Aerial crown-view tile of a tropical tree (Barro Colorado Island, Panama), acquired 20240716:
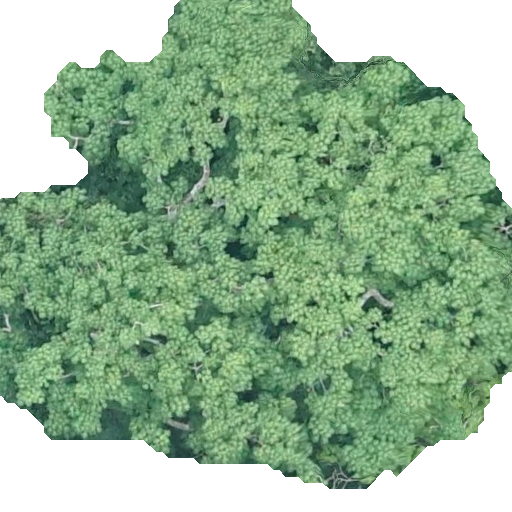
Species: Ceiba pentandra
GBIF accepted scientific name: Ceiba pentandra
Crown area: 309.346 m²